Field crop: maize
Growth stage: 2
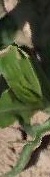
Species: maize